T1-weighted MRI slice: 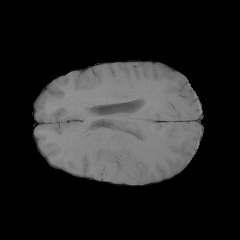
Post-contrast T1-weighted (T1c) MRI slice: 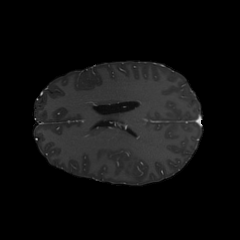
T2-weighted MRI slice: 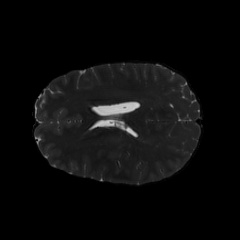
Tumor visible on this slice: no